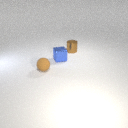
small brown rubber sphere to the left of small blue metal cube